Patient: sex M, age 65
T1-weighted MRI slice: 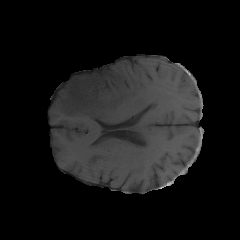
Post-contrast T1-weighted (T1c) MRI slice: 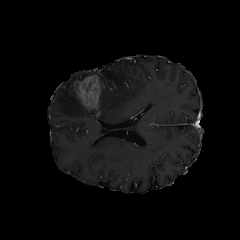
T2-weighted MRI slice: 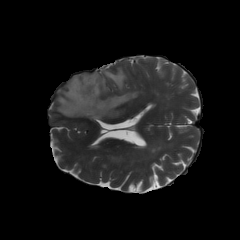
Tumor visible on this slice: yes
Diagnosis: Glioblastoma, IDH-wildtype
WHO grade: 4